Question: I am creating a WCF REST service, whereby I will query a SQL database with the incoming ID's from a Client Application (Currently have a simple Windows Forms App) where I get ID's in a multi-line textbox, serialize them and then send them to the WCF REST service. I use POST due to there not being size restrictions.
From the image, I am at the point of Deserializing the JSON string and this is what I have tried. Basically, I want to achieve the following from here:
Deserialize JSON string > into perhaps a Datatable > Pass DataTable to SQL Query with Table Valued paramater that executes a Stored Procedure on my database (taking the values from datatable in table valued parameter) > This will return a MatterID and MatterBalanceOutstanding for the ID's (in this case ID: G00000013, ID: G00000014, G0000015) which I will then return back from my API to the client application.
I feel I am so close, but just cannot get my head around this. Please can someone help, as I just need to create a DataTable with the ID: G00000013, ID: G00000014, G0000015 as rows.
Please can someone help?
Here is a screenshot of my code below. Also I will include my code.

'''
public static MatterDetail DeserializeJSon<MatterDetail>(string jsonString)
{
DataContractJsonSerializer ser = new DataContractJsonSerializer(typeof(MatterDetail));
MemoryStream stream = new MemoryStream(Encoding.UTF8.GetBytes(jsonString));
MatterDetail obj = (MatterDetail)ser.ReadObject(stream);
return obj;
}
[DataContract]
[Serializable]
public class Employee
{
[DataMember]
public string firstname { get; set; }
[DataMember]
public string lastname { get; set; }
[DataMember]
public decimal salary { get; set; }
public Employee(string first, string last, decimal sal)
{
firstname=first;
lastname=last;
salary=sal;
}
}
[DataContract]
[Serializable]
public class MatterDetail
{
[DataMember]
public string MatterID { get; set; }
[DataMember]
public decimal MatterBalanceOutstanding { get; set; }
public MatterDetail(string ID, decimal M_CurBalanceOutstanding)
{
MatterID = ID;
MatterBalanceOutstanding = M_CurBalanceOutstanding;
}
}
'''
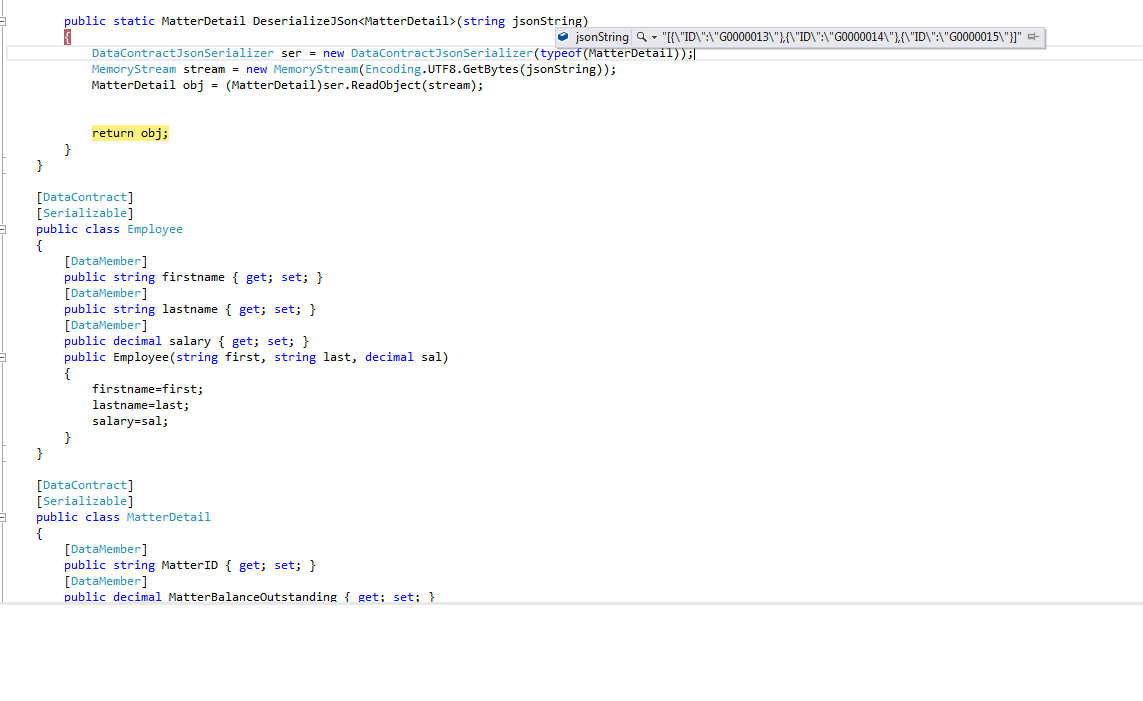
Answer: Found the problem. Class was specified wrong. MatterDetail should've contained ID instead of MatterID.
'''
[DataContract]
[Serializable]
public class MatterDetailTest
{
[DataMember]
public string ID { get; set; }
}
'''
Hope this helps someone else.